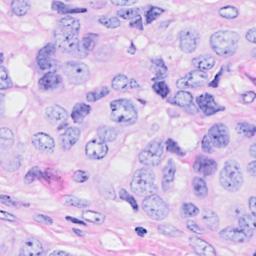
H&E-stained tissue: Breast